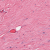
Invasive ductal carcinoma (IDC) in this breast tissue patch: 0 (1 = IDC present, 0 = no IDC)